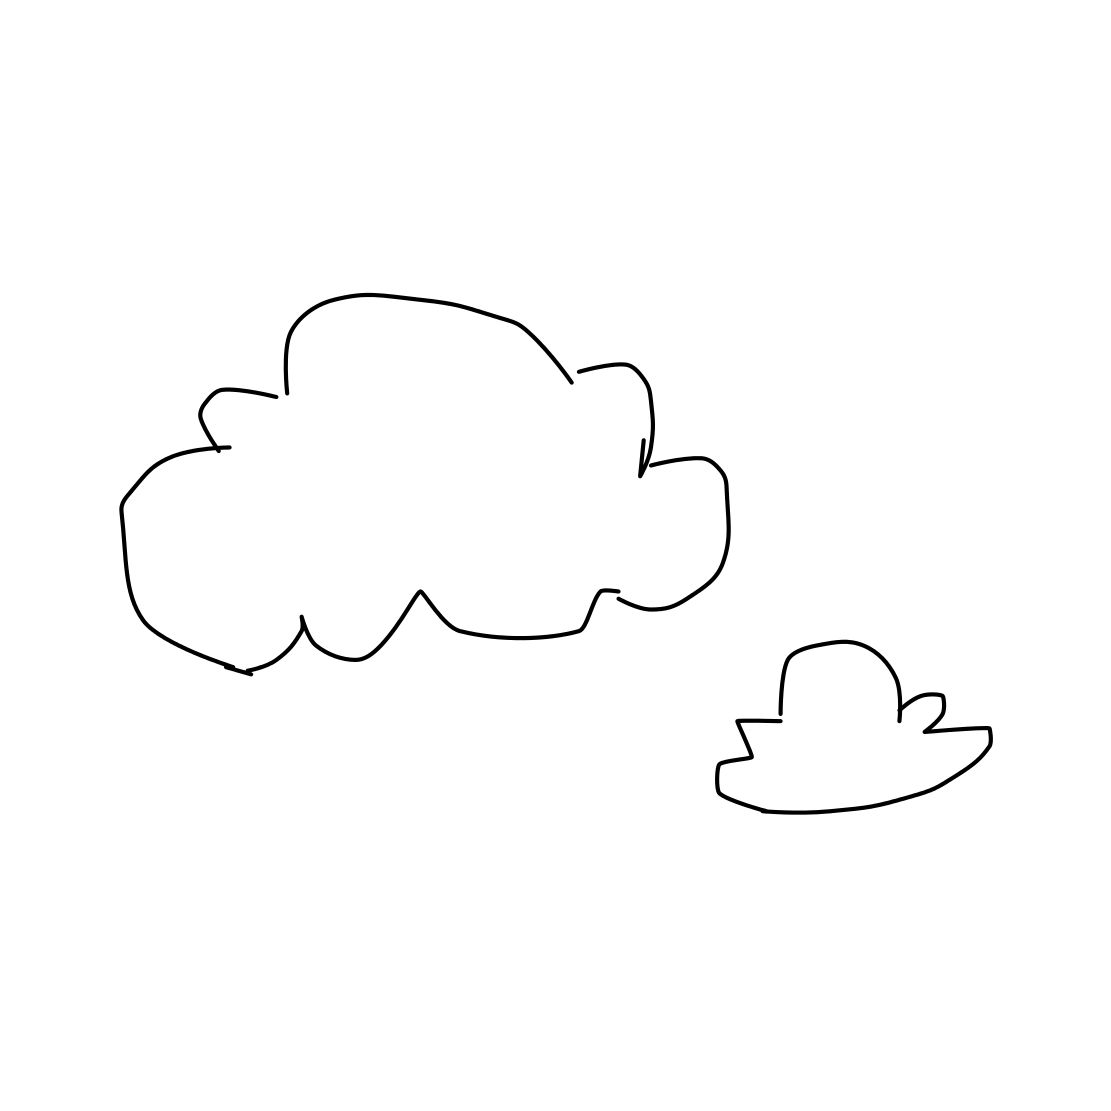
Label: cloud